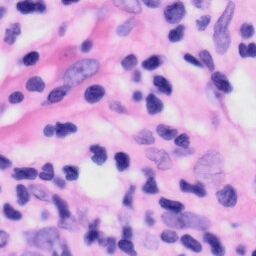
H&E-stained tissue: Skin